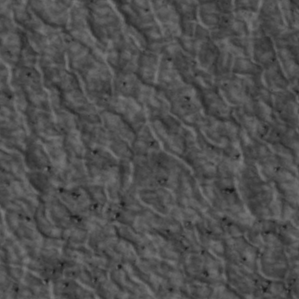
Label: non_frost